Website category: auto
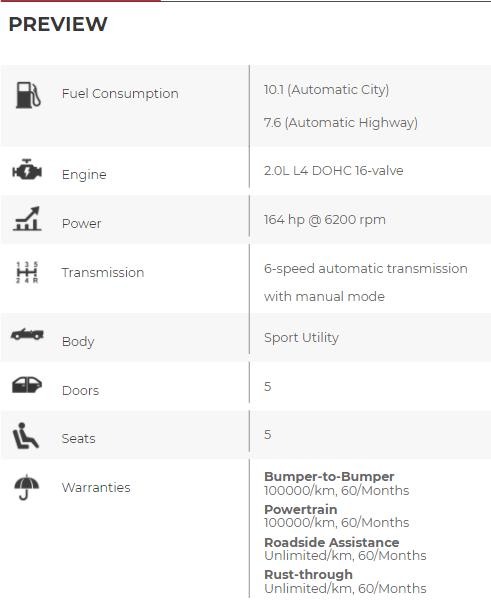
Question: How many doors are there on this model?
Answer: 5

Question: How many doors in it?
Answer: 5

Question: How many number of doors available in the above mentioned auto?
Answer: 5

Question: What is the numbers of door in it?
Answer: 5

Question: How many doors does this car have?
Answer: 5

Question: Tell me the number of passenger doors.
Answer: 5

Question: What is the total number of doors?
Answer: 5

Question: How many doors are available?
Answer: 5

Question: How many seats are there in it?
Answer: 5

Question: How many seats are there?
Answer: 5

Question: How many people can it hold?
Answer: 5

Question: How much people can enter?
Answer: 5

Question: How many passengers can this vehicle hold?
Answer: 5

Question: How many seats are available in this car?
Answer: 5

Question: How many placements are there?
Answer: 5

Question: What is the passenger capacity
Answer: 5

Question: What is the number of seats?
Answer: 5

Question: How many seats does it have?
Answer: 5

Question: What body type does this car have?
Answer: Sport Utility

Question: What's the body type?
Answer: Sport Utility

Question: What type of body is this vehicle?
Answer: Sport Utility

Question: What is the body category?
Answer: Sport Utility

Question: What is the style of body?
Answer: Sport Utility

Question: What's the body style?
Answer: Sport Utility

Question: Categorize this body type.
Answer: Sport Utility

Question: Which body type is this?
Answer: Sport Utility

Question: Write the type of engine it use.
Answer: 2.0L L4 DOHC 16-valve

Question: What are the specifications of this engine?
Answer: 2.0L L4 DOHC 16-valve

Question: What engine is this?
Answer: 2.0L L4 DOHC 16-valve

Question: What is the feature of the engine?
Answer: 2.0L L4 DOHC 16-valve

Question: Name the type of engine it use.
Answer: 2.0L L4 DOHC 16-valve

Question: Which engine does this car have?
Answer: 2.0L L4 DOHC 16-valve

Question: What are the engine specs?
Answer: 2.0L L4 DOHC 16-valve

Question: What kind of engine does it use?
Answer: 2.0L L4 DOHC 16-valve

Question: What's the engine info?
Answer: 2.0L L4 DOHC 16-valve

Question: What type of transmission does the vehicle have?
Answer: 6-speed automatic transmission with manual mode

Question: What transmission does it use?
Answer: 6-speed automatic transmission with manual mode

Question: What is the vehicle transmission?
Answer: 6-speed automatic transmission with manual mode

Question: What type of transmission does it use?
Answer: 6-speed automatic transmission with manual mode

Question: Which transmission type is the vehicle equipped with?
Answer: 6-speed automatic transmission with manual mode

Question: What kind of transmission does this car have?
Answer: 6-speed automatic transmission with manual mode

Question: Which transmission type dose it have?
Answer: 6-speed automatic transmission with manual mode

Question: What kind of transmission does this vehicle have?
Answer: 6-speed automatic transmission with manual mode

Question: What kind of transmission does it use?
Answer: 6-speed automatic transmission with manual mode

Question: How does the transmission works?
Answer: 6-speed automatic transmission with manual mode

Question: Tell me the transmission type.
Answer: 6-speed automatic transmission with manual mode

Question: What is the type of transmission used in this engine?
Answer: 6-speed automatic transmission with manual mode

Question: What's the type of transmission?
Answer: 6-speed automatic transmission with manual mode

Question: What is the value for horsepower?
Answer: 164 hp @ 6200 rpm

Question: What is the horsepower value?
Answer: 164 hp @ 6200 rpm

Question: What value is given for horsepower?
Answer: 164 hp @ 6200 rpm

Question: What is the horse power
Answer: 164 hp @ 6200 rpm

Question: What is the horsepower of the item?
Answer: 164 hp @ 6200 rpm

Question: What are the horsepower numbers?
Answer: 164 hp @ 6200 rpm

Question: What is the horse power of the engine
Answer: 164 hp @ 6200 rpm

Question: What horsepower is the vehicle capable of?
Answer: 164 hp @ 6200 rpm

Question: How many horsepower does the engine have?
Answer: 164 hp @ 6200 rpm

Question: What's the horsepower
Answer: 164 hp @ 6200 rpm

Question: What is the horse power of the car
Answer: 164 hp @ 6200 rpm

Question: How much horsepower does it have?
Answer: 164 hp @ 6200 rpm

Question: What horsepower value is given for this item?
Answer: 164 hp @ 6200 rpm

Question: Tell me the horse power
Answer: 164 hp @ 6200 rpm

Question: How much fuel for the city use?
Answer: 10.1 (Automatic City)

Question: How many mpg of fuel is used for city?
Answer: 10.1 (Automatic City)